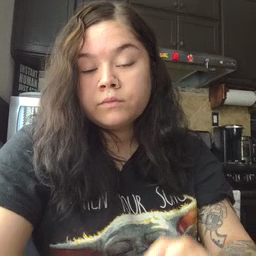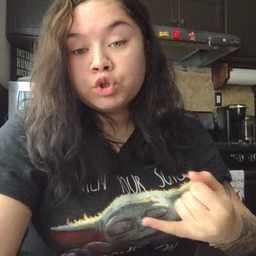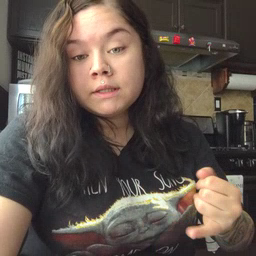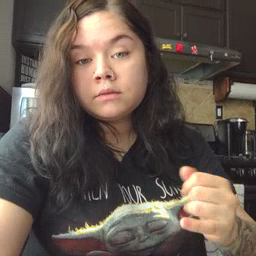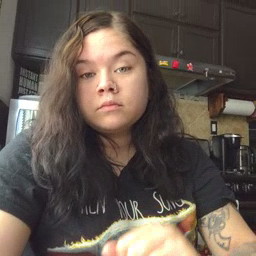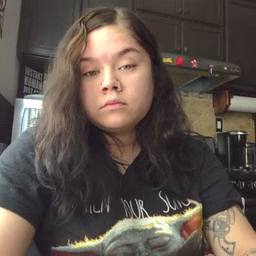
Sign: jeans